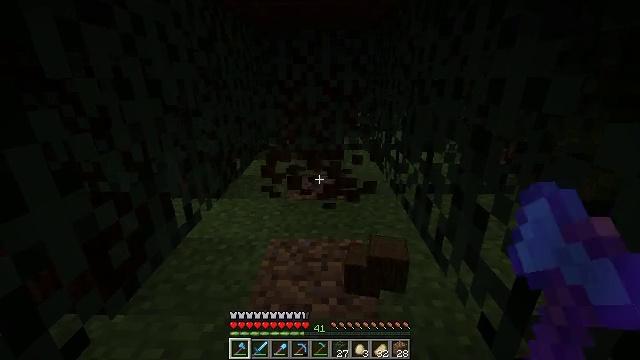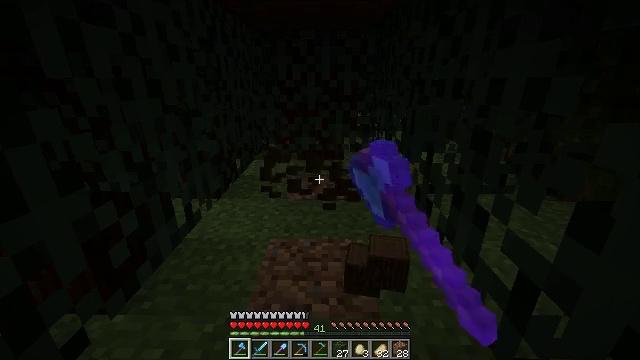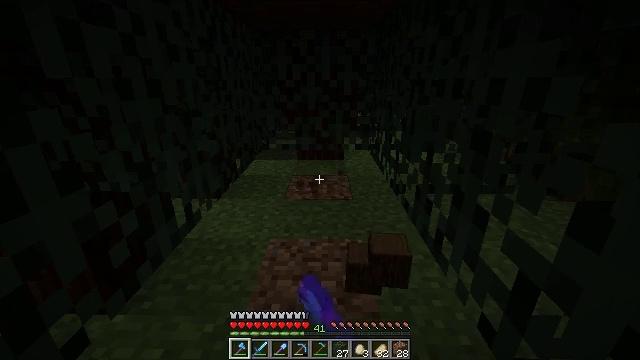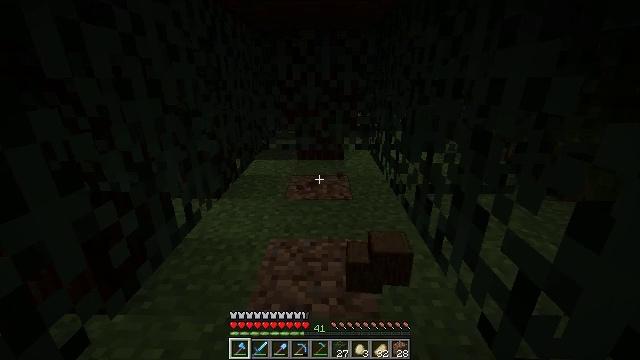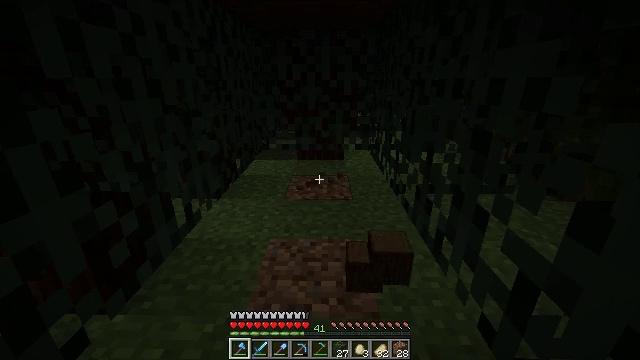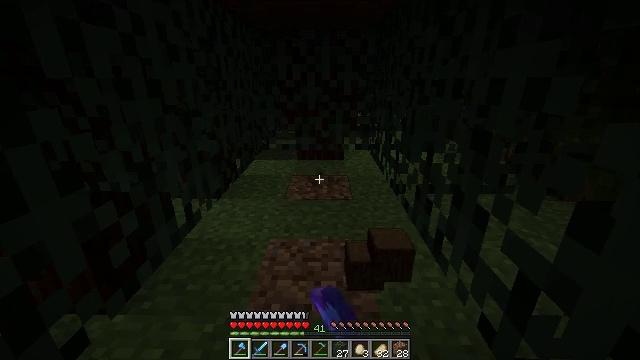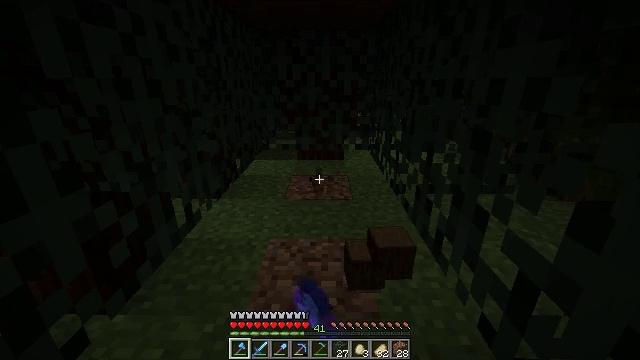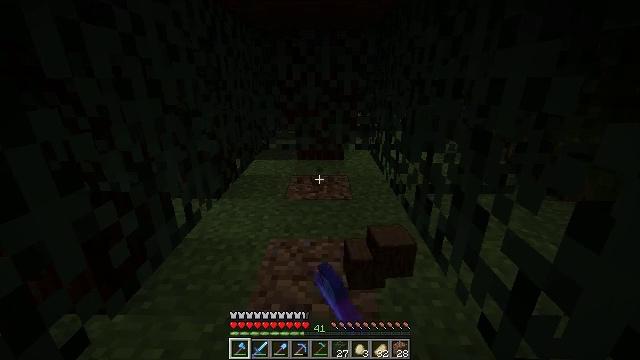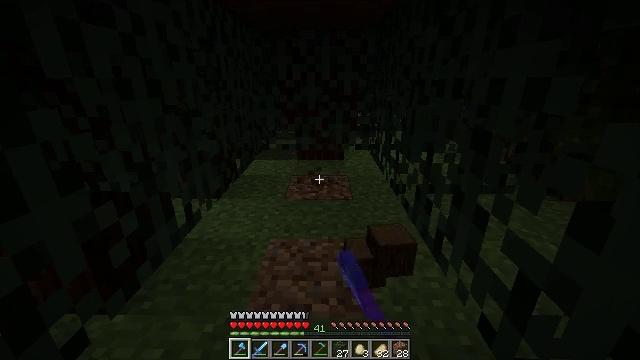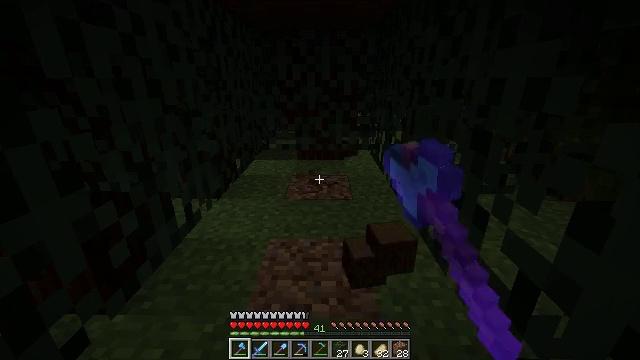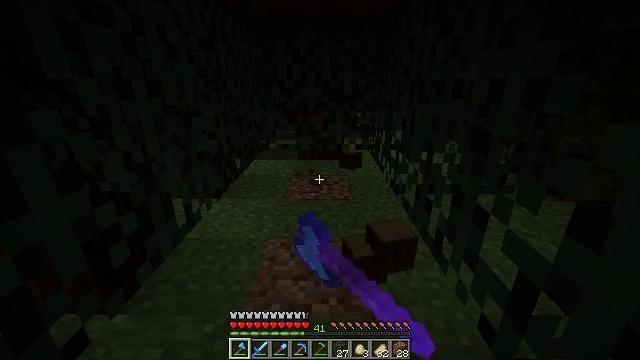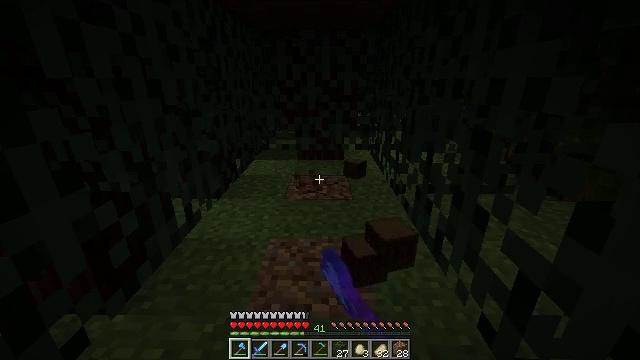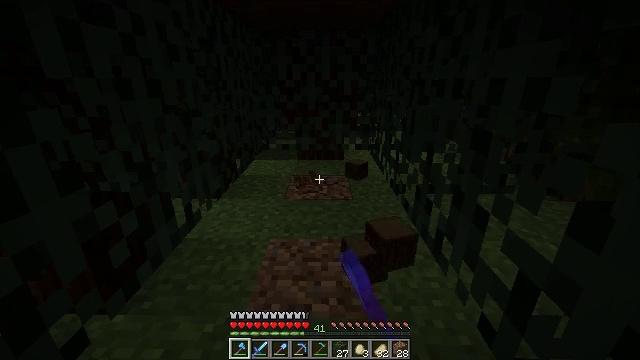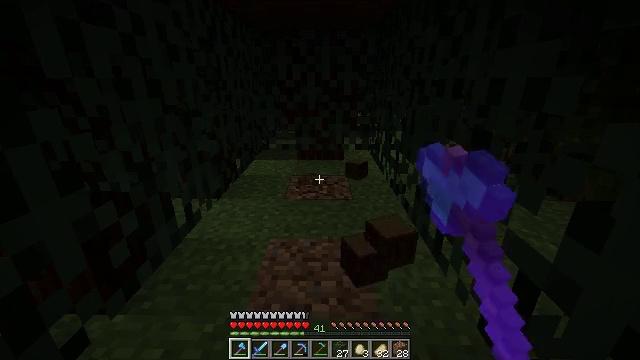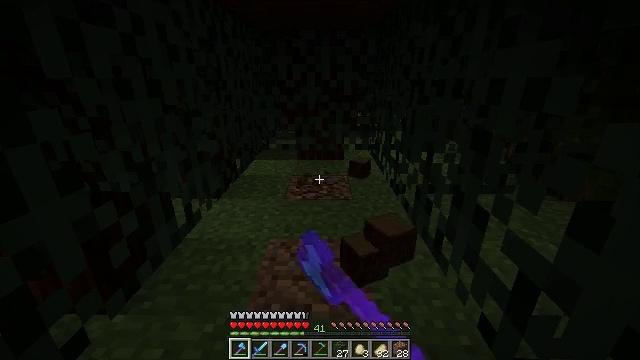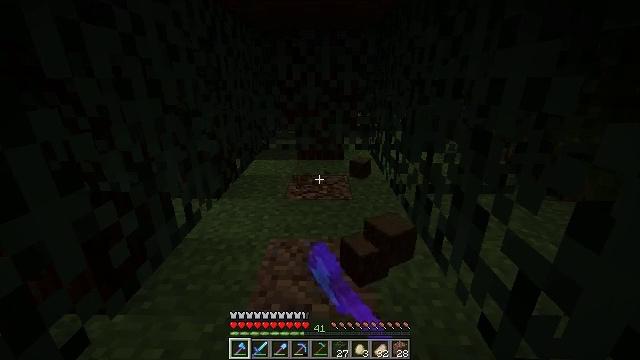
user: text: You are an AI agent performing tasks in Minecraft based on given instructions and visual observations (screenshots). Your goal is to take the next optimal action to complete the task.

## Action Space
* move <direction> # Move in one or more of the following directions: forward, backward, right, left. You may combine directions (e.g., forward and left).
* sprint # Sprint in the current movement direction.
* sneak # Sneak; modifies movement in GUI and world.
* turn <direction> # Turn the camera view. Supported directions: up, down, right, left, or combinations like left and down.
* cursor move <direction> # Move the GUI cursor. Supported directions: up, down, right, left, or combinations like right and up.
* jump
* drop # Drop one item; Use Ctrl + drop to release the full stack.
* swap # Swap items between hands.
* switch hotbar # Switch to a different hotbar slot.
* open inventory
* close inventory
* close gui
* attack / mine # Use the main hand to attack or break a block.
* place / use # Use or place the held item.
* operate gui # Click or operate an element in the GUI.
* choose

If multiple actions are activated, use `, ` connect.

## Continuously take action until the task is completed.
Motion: motion action
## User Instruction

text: Break the dirt block.
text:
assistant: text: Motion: attack / mine
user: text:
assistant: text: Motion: attack / mine
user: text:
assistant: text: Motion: attack / mine
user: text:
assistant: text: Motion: attack / mine
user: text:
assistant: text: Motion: attack / mine
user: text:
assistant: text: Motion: attack / mine
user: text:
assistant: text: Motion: attack / mine
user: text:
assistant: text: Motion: attack / mine
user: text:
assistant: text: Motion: attack / mine
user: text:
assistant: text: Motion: attack / mine
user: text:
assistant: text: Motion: attack / mine
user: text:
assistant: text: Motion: attack / mine
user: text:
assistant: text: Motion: attack / mine
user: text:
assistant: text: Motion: attack / mine
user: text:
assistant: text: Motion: attack / mine
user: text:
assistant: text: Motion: attack / mine
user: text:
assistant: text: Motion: attack / mine
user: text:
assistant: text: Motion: attack / mine
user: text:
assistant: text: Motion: attack / mine
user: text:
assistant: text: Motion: attack / mine
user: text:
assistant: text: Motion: attack / mine
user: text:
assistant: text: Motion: attack / mine